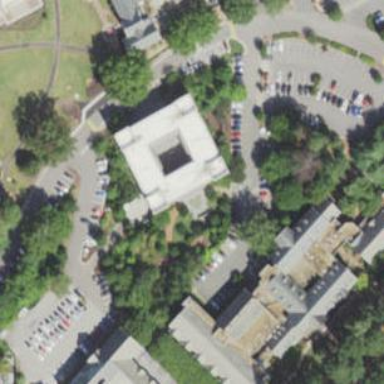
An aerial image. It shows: View of university building.